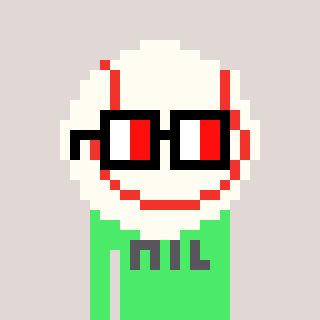
a pixel art character with square glasses with black frames and red eyes, a baseball ball-shaped head and a teal-colored body on a warm background